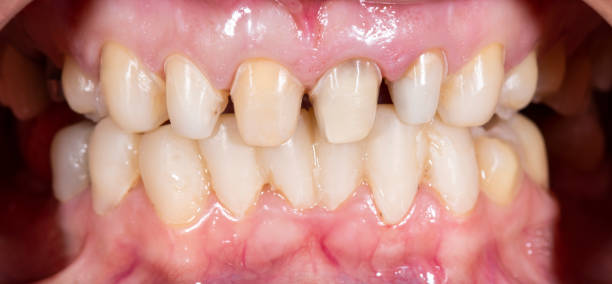
Condition: Gingivitis